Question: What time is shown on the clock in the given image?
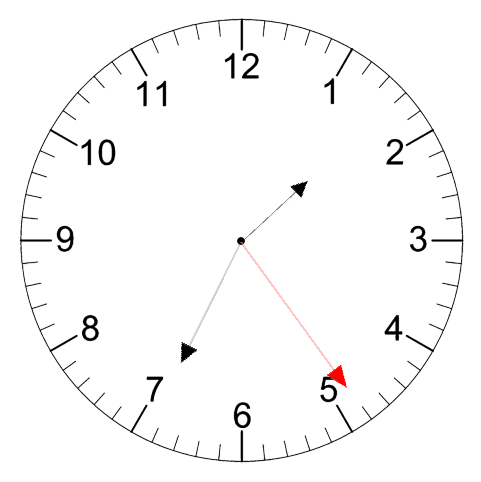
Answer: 01:34:24